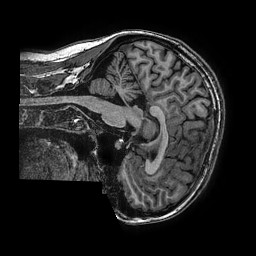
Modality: T1w
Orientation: sagittal
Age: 16
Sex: female
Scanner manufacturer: ge
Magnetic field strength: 3 T
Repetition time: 0.0077 s
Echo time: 0.003436 s